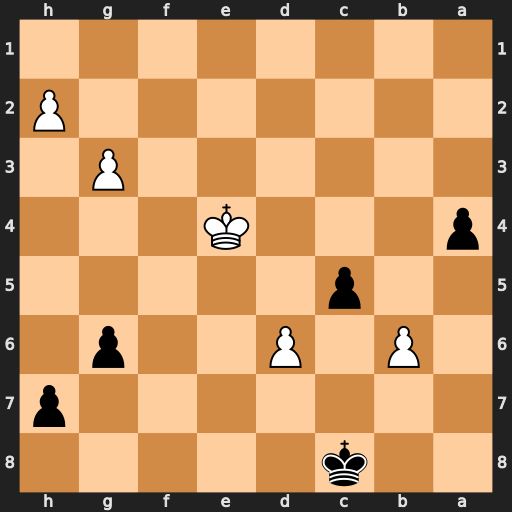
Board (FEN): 2k5/7p/1P1P2p1/2p5/p3K3/6P1/7P/8
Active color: b
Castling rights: -
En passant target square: -
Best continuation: a3 Kd5 a2